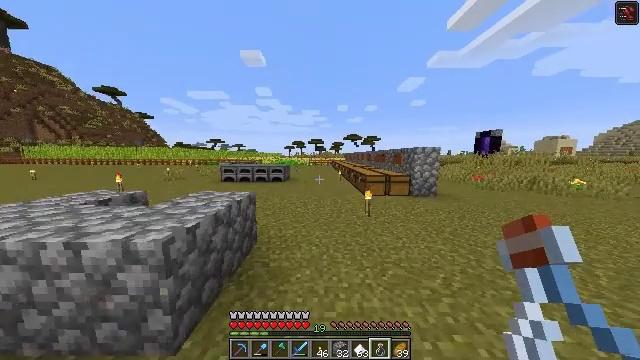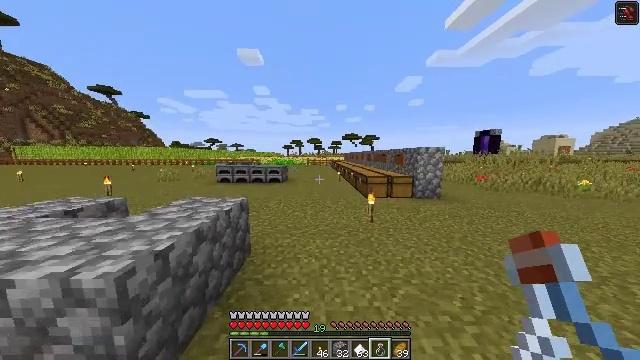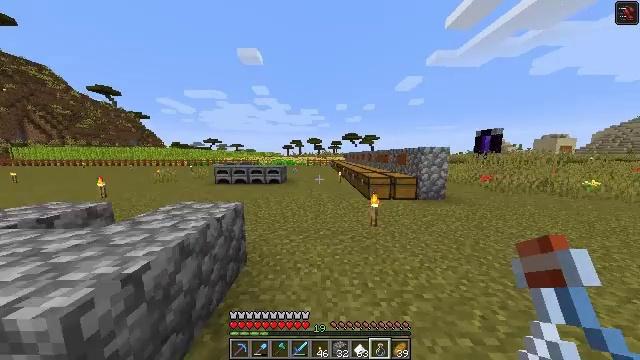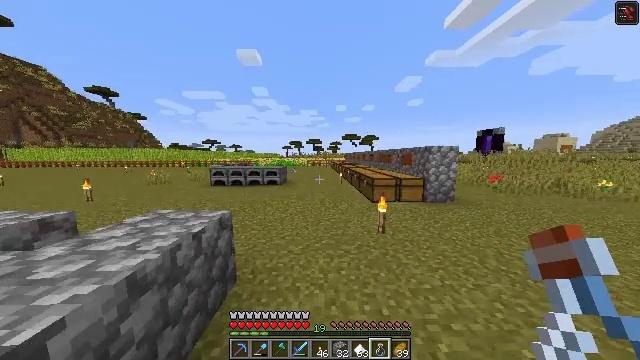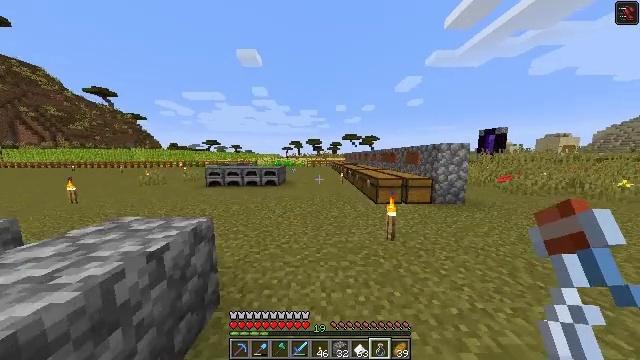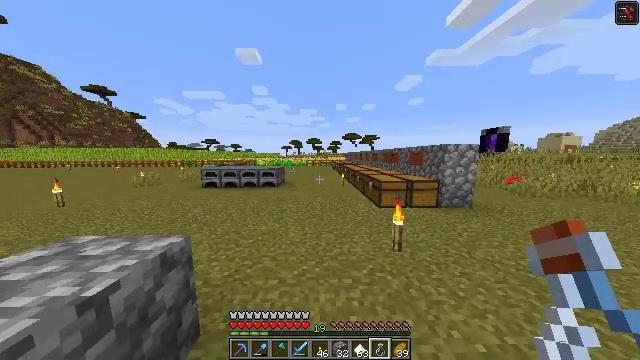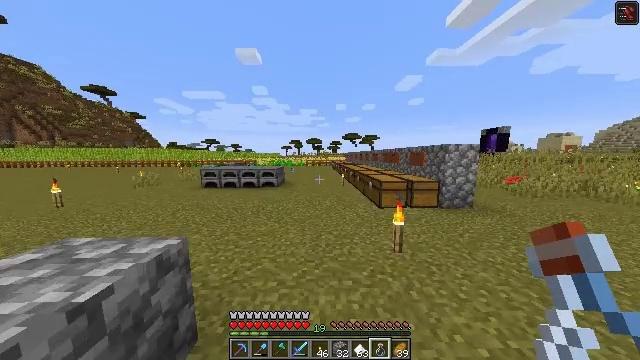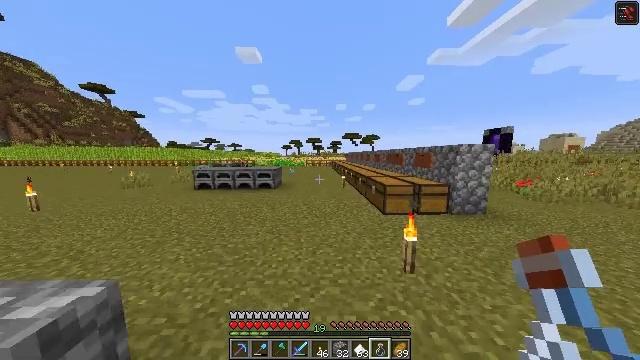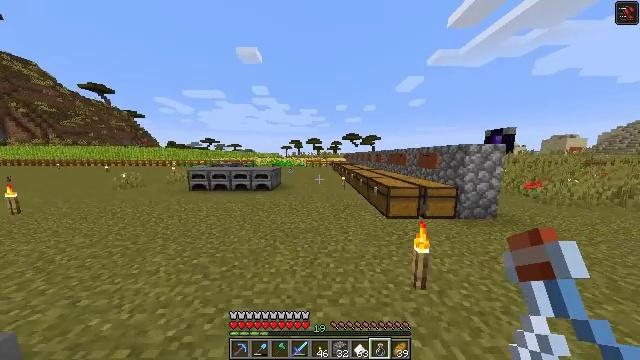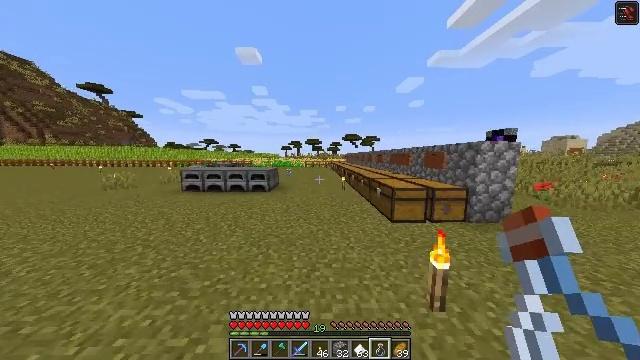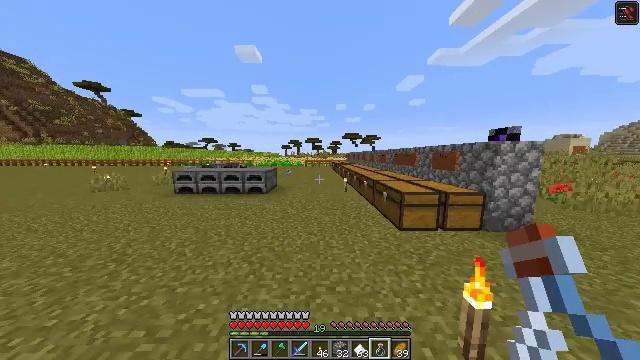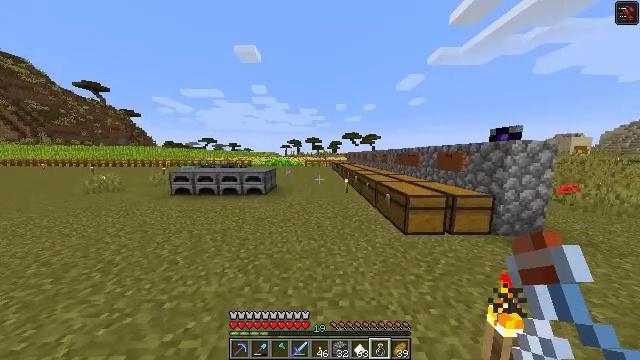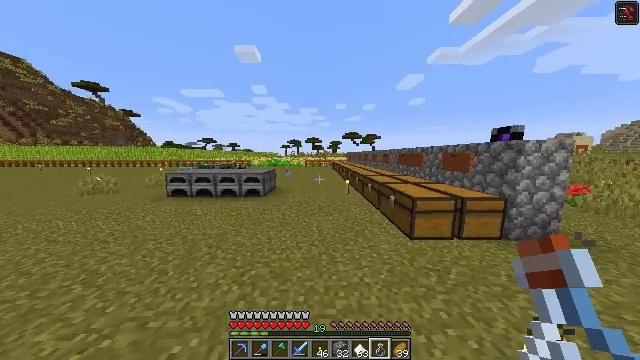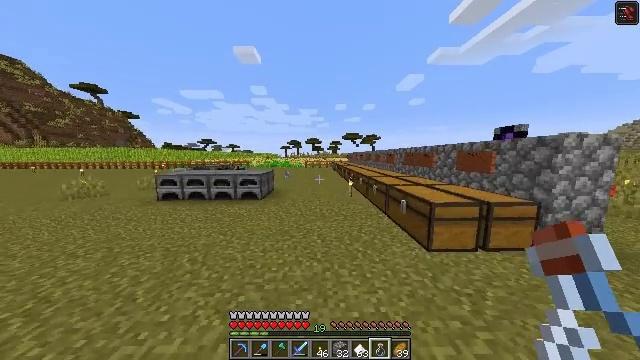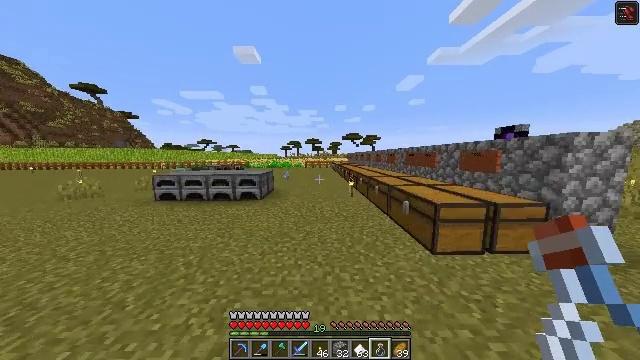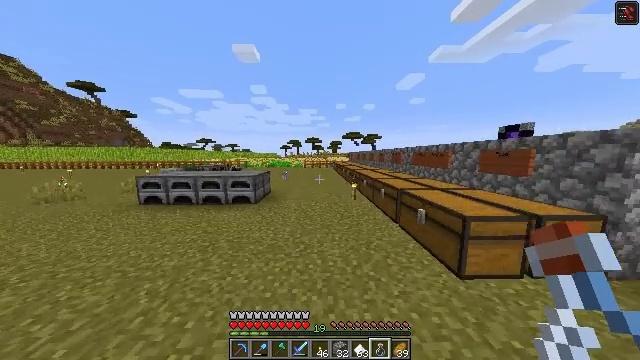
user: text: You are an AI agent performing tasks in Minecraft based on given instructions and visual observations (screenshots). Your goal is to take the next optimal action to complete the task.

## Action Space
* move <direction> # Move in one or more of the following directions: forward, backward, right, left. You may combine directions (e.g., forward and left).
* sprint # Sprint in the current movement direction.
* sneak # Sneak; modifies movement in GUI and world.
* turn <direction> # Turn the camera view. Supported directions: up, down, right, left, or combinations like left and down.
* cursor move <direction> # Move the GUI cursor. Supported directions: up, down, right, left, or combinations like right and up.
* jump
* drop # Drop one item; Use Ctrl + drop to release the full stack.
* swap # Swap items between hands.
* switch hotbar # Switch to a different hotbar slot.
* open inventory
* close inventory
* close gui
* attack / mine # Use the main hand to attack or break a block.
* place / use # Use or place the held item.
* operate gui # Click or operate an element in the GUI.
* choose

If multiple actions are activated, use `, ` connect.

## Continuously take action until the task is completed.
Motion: motion action
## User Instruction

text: Remove melon seeds from the inventory.
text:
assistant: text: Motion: move forward, sprint
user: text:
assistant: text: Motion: move forward, sprint
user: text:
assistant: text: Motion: move forward, sprint
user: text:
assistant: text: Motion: move forward, sprint
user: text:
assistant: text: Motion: move forward, sprint
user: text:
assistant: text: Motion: move forward, sprint
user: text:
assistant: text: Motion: move forward, sprint
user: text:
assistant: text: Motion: move forward, sprint
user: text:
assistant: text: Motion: move forward, sprint
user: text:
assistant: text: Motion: move forward, sprint
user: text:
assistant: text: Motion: move forward, sprint
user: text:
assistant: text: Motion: move forward, sprint
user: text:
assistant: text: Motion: move forward, sprint
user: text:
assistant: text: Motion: move forward, sprint
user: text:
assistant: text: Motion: move forward, sprint
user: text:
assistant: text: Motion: move forward, sprint
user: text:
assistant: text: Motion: move forward, sprint
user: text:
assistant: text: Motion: move forward, sprint
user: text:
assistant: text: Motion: move forward, sprint
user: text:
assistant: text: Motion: move forward, sprint
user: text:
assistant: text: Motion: move forward, sprint
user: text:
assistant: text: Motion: move forward, sprint
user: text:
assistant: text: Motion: move forward, sprint
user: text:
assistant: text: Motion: move forward, sprint
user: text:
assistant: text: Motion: move forward, sprint
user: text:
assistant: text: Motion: move forward, sprint
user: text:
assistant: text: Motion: move forward, sprint, turn left
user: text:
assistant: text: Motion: move forward, sprint, turn left and up
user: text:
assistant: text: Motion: move forward, sprint, turn left and up
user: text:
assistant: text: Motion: move forward